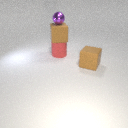
large red rubber cylinder below small purple metal sphere